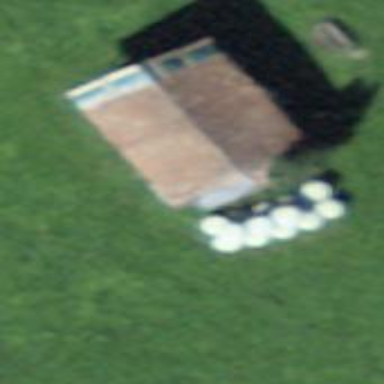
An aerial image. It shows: Barn.